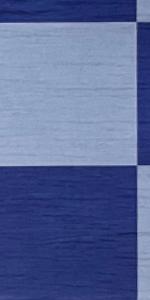
Label: Empty